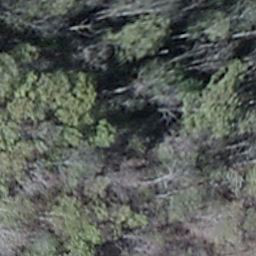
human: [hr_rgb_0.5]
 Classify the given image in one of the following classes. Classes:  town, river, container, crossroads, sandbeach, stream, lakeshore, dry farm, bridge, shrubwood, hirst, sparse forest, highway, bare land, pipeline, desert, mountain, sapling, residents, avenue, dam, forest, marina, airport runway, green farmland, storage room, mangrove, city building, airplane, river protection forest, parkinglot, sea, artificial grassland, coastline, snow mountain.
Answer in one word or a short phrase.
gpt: shrubwood